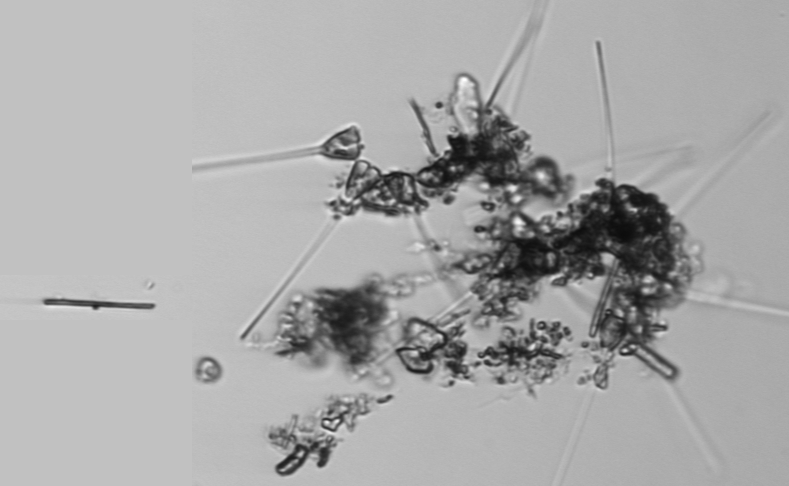
Label: Asterionellopsis_glacialis